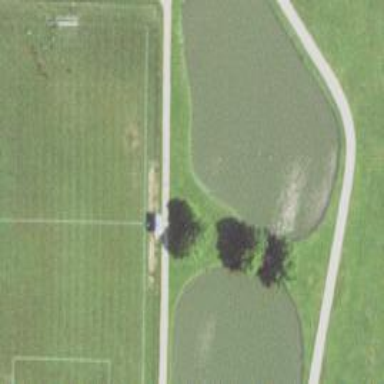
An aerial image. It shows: Soccer pitch designated for leisure and sports activities.